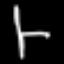
Label: chair